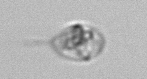
Label: Amoeba